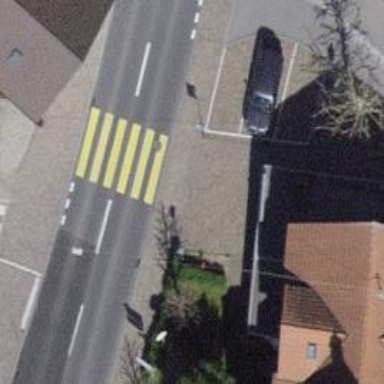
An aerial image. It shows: Kerb serving as barrier.